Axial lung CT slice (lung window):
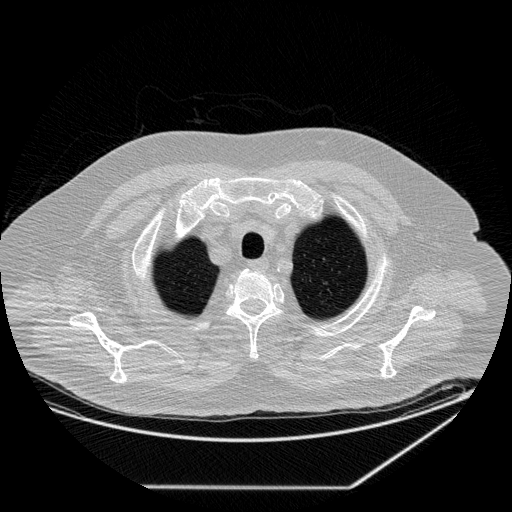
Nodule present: no